Question: I have created my own view. It is a semicircle. I want it to align it to the bottom of the screen. Since, I drew it using drawArc, it does not align to the bottom. I have tried the alternative of setting a circle with center's y co-ordinate co-incident with screen bottom co-ordinate. I do not wish to use it as I wish to implement some additional things to it. Here is my code for custom view.
'''
package legacy_systems.customview;
import android.content.Context;
import android.graphics.Canvas;
import android.graphics.Paint;
import android.graphics.RectF;
import android.util.AttributeSet;
import android.view.View;
public class CircleView extends View{
private Paint markerPaint;
private Paint textPaint;
private Paint circlePaint;
private int textHeight;
public CircleView(Context context)
{
super(context);
initCircleView();
}
public CircleView(Context context, AttributeSet attrs)
{
super(context, attrs);
initCircleView();
}
public CircleView(Context context, AttributeSet attrs, int defaultStyle)
{
super(context, attrs, defaultStyle);
initCircleView();
}
protected void initCircleView()
{
setFocusable(true);
circlePaint = new Paint(Paint.ANTI_ALIAS_FLAG);
circlePaint.setColor(getResources().getColor(android.R.color.black));
circlePaint.setStrokeWidth(3);
circlePaint.setStyle(Paint.Style.STROKE);
markerPaint = new Paint(Paint.ANTI_ALIAS_FLAG);
markerPaint.setColor(getResources().getColor(android.R.color.darker_gray));
}
protected void onMeasure(int widthMeasureSpec, int heightMeasureSpec)
{
int measuredWidth = measure(widthMeasureSpec);
int measuredHeight = measure(heightMeasureSpec);
int d = Math.min(measuredWidth, measuredHeight);
setMeasuredDimension(d,d);
}
@Override
protected void onDraw(Canvas canvas) {
// TODO Auto-generated method stub
int px, py;
px = getMeasuredWidth()/2;
py = getMeasuredHeight()/2;
int radius = Math.min(px, py);
RectF oval = new RectF();
oval.set(px-radius, py-radius, px+radius, py+radius);
canvas.drawArc(oval,180,180,false, circlePaint);
//canvas.drawCircle(px, py, radius, circlePaint);
canvas.save();
}
private int measure(int measureSpec)
{
int result = 0;
int specMode = MeasureSpec.getMode(measureSpec);
int specSize = MeasureSpec.getSize(measureSpec);
if(specMode == MeasureSpec.UNSPECIFIED)
{
result = 200;
}
else
{
result = specSize;
}
return result;
}
}
'''

I want to align the semi-circle to bottom of screen. Any ideas how I can do it ?
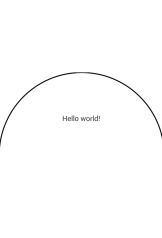
Answer: First of all, thanks all of you for your answers. Your answer is partially correct. Yes, with
'''
android:layout_alignParentBottom="true"
'''
would do the half trick. Suppose I have a circle to draw. In custom view, (0,0) represents the heightest leftmost co-ordinate of the view, not of the screen. And suppose one wants to half circle to be located at thebottom of screen just as I wanted to do, co-ordinate guessing turns out to be a problem. Here is how I actually solved it.
'''
px = getMeasuredWidth()/2;
py = getMeasuredHeight();
canvas.drawCircle(px, py, radius, paint);
'''
Here, 'px' would be the centre of whole width of view, midpoint of view width and 'py' would be the last screen y axis co-ordinate assigned to view.
Hope it helps somebody else too.